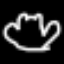
Label: frog